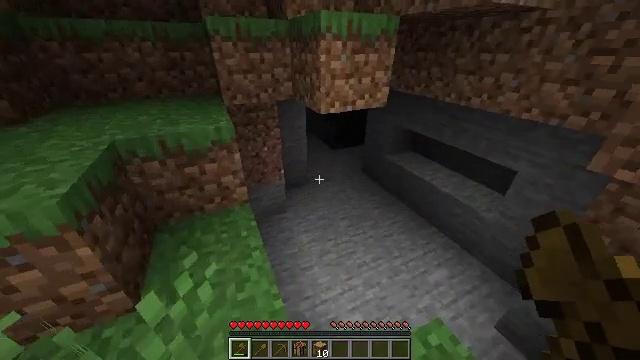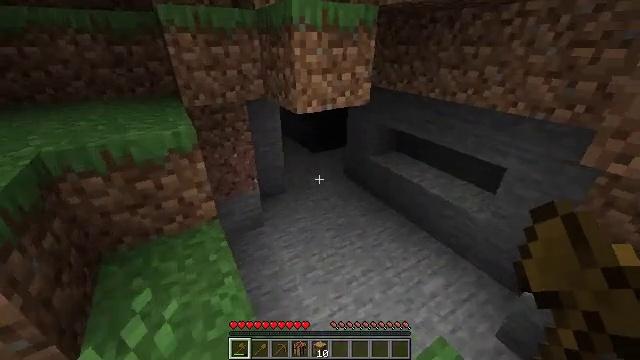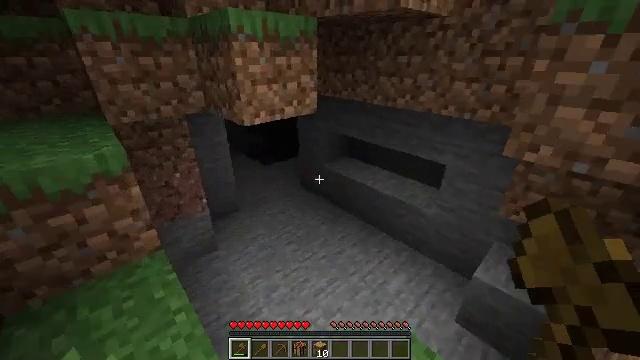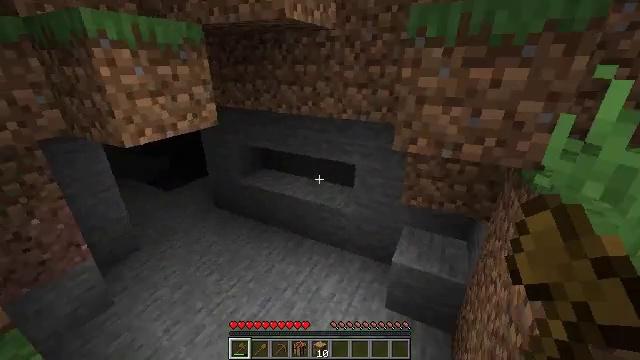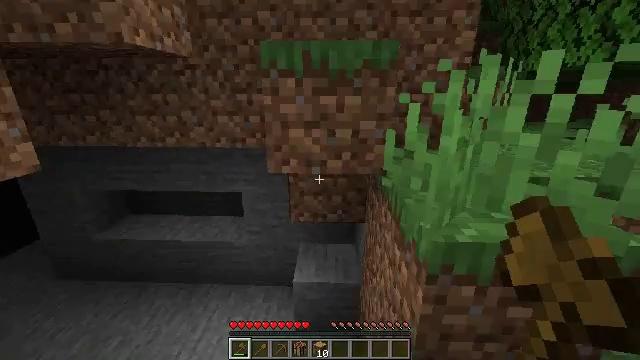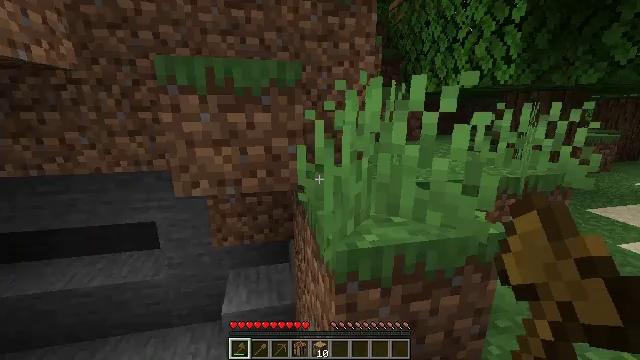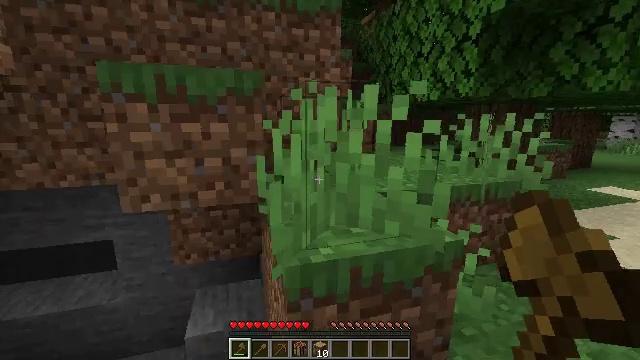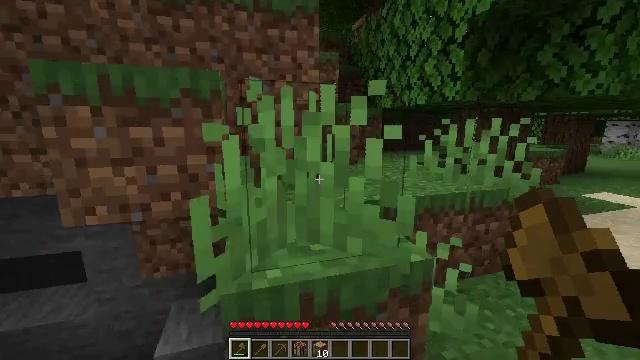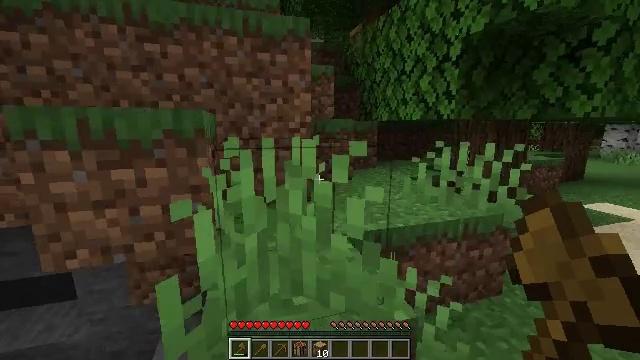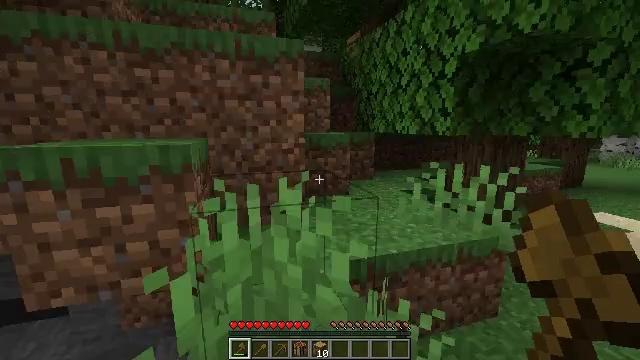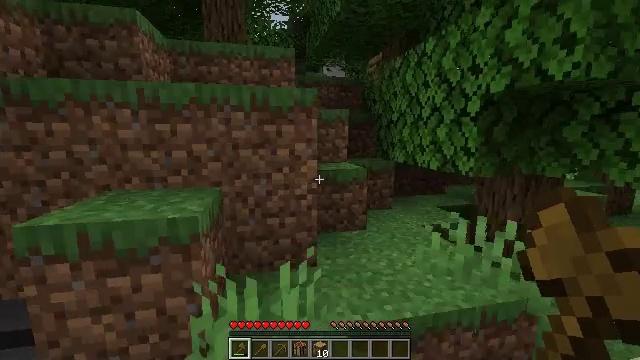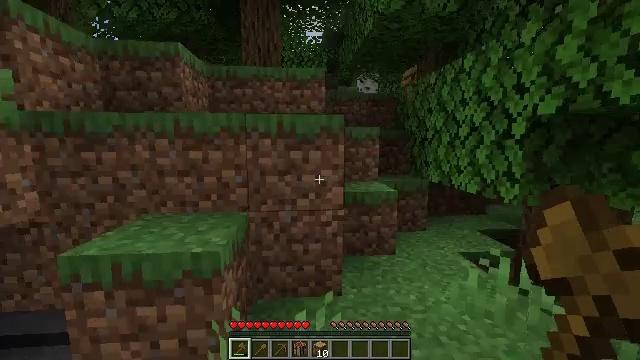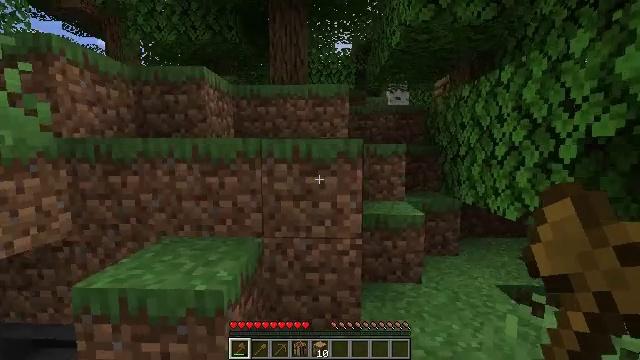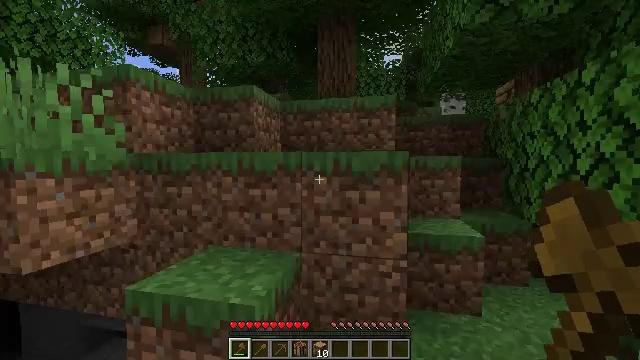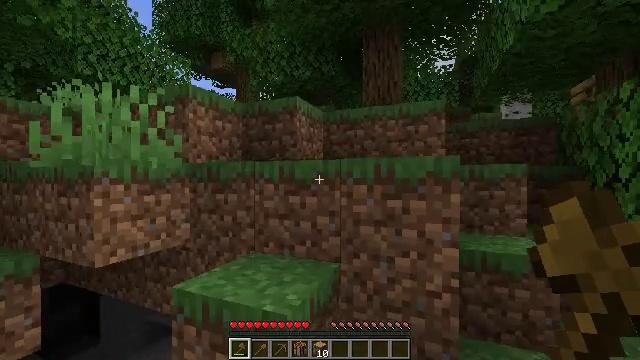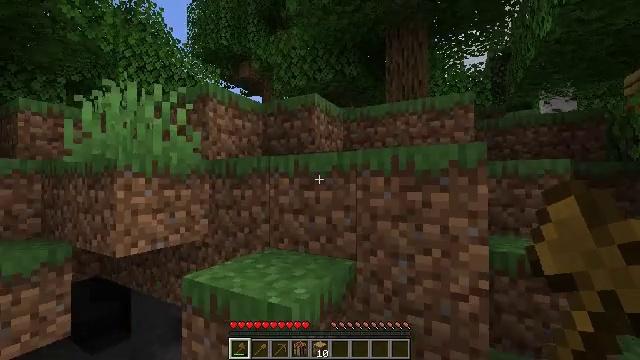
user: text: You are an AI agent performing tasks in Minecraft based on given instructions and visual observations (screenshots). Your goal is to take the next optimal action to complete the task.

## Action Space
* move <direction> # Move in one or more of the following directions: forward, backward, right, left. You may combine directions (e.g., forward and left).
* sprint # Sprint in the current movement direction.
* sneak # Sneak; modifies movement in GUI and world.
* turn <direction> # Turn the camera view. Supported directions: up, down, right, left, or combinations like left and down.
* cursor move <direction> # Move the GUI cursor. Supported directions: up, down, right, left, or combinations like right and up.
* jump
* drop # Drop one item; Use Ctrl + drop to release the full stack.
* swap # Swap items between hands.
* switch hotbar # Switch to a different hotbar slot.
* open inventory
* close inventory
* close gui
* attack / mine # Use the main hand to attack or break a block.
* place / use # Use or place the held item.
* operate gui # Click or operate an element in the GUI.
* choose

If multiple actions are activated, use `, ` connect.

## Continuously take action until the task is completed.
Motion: motion action
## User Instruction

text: Pick up the lilac.
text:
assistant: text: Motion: turn right and up
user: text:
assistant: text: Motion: turn right and up
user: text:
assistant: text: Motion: move right, turn right and up
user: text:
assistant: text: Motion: move right, turn right and up
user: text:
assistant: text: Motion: move right, turn right and up
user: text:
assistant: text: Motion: move forward and move right, turn right and up
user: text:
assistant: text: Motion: move forward and move right, turn up
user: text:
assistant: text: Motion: move forward and move right, jump
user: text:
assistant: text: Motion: move forward, jump
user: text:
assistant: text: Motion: move forward, turn left and up, jump
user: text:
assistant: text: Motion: move forward, turn left and up, jump
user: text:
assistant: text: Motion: move forward, turn left and up
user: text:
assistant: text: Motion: move forward, turn left and up
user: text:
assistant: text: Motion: move forward, turn left and up
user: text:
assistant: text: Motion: move forward, turn left and up
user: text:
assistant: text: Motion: move forward
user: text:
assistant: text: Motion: move forward
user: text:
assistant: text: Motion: move forward, turn left
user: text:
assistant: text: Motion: move forward, turn left and up
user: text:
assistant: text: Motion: move forward, turn left, jump
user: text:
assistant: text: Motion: move forward, jump
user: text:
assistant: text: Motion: move forward, jump
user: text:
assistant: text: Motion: move forward, jump
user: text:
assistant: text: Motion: move forward, jump
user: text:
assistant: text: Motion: move forward, turn left and down
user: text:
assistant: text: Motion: move forward
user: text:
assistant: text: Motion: move forward
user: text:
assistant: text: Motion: move forward
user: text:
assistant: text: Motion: move forward
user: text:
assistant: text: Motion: move forward